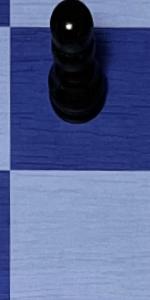
Label: Empty